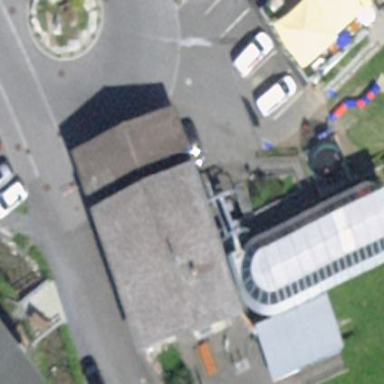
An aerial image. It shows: Service building.